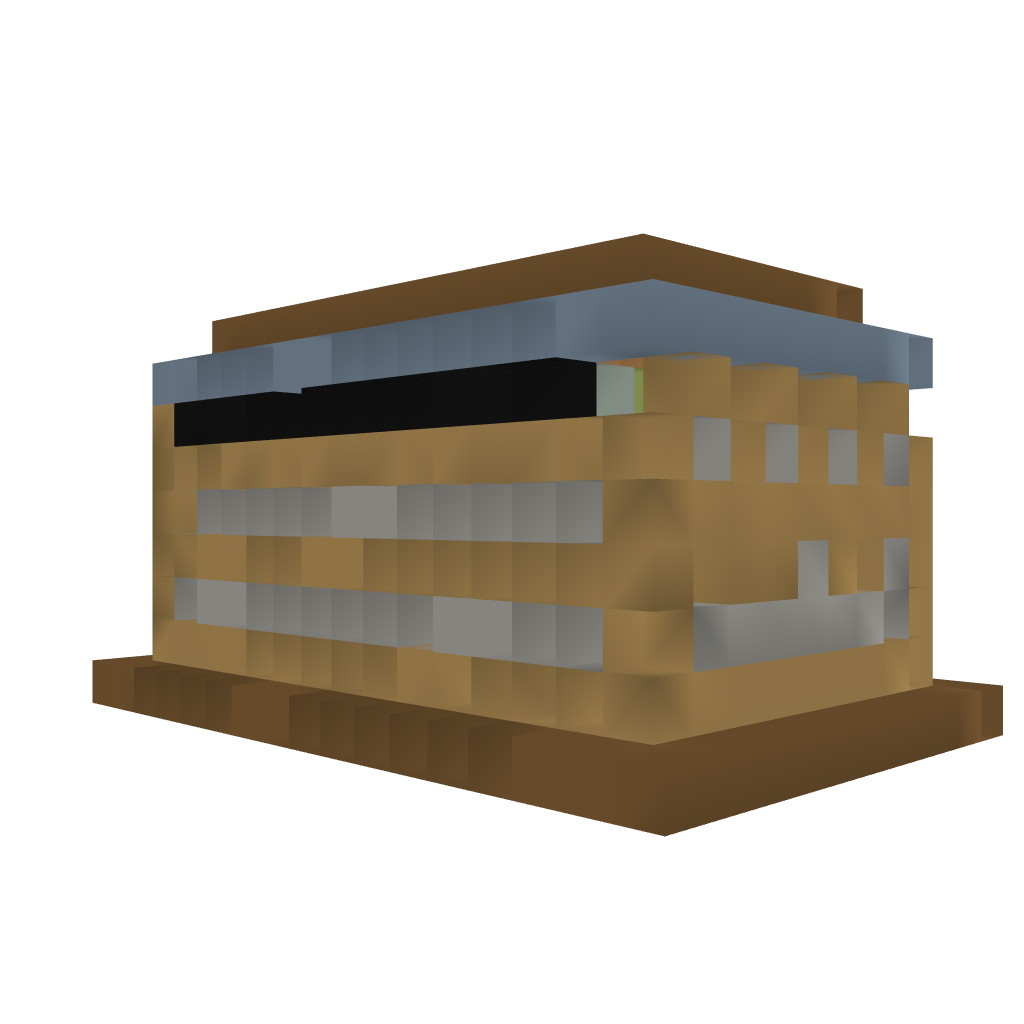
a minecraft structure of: Chicken Farm